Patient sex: M
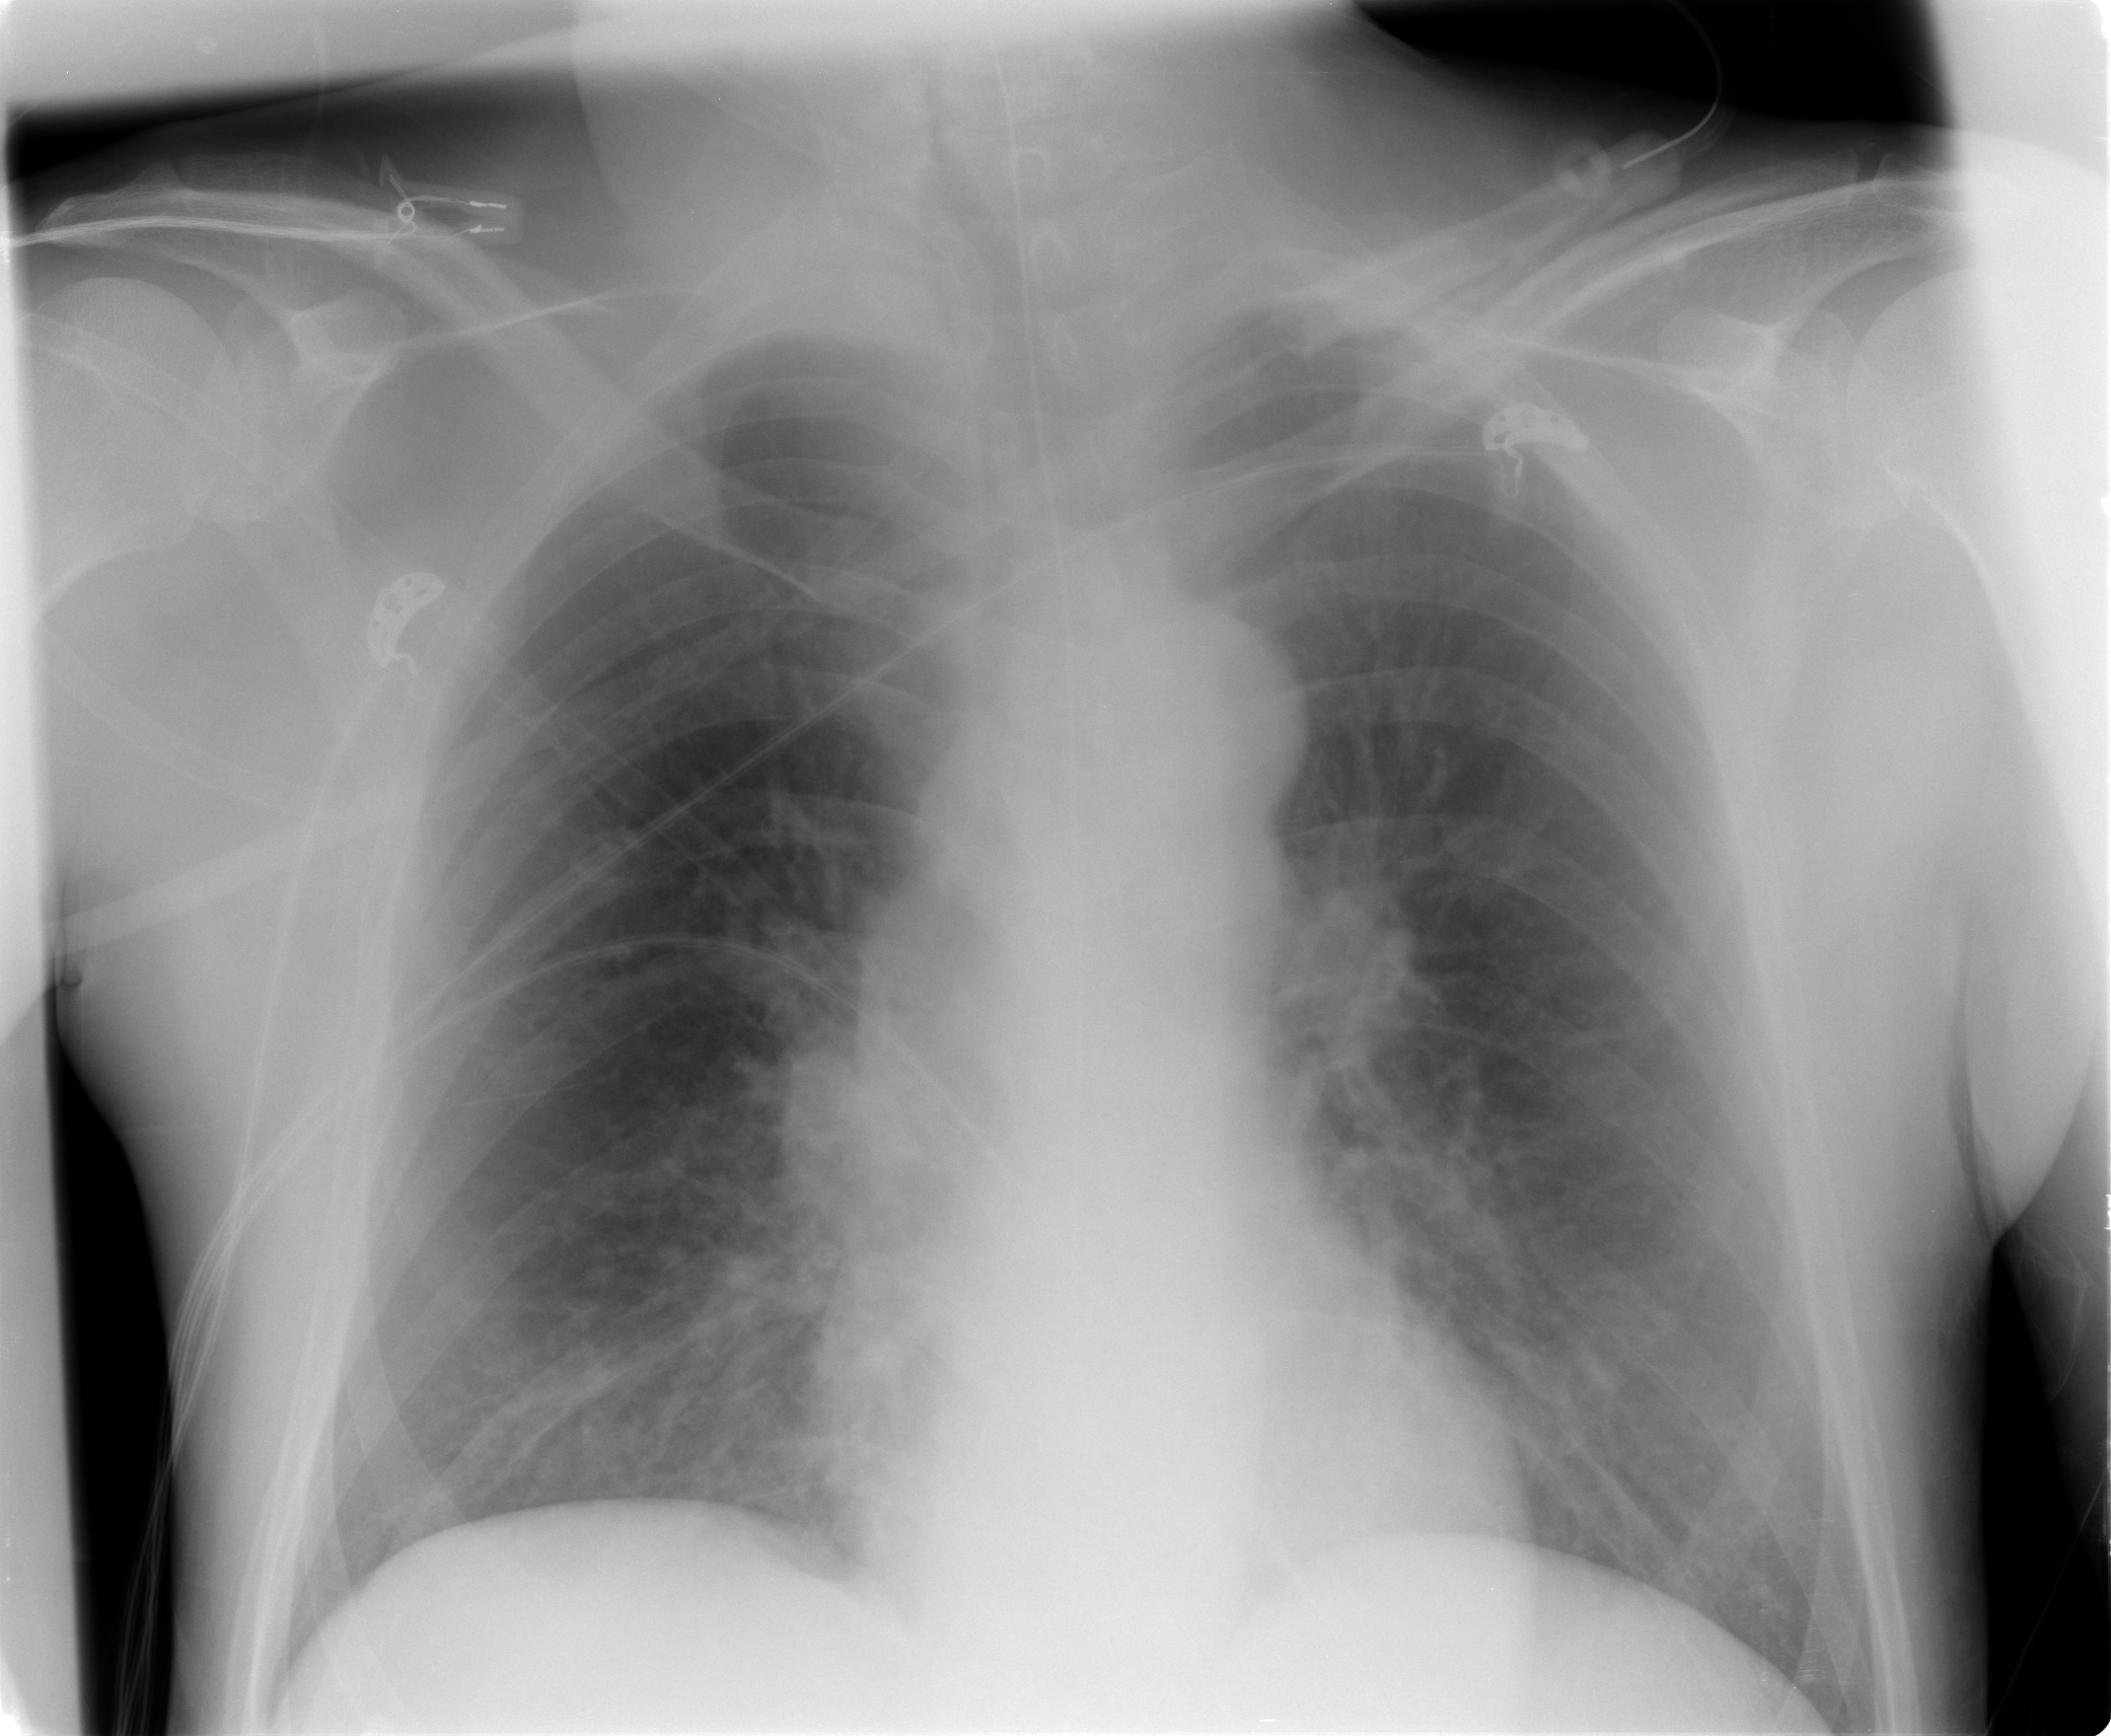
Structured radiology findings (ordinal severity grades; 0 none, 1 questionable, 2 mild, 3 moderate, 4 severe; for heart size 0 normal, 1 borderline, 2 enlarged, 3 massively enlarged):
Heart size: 0
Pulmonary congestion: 0
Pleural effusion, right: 0
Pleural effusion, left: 0
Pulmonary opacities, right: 1
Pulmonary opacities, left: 0
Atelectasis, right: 0
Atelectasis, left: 0